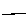
Label: line